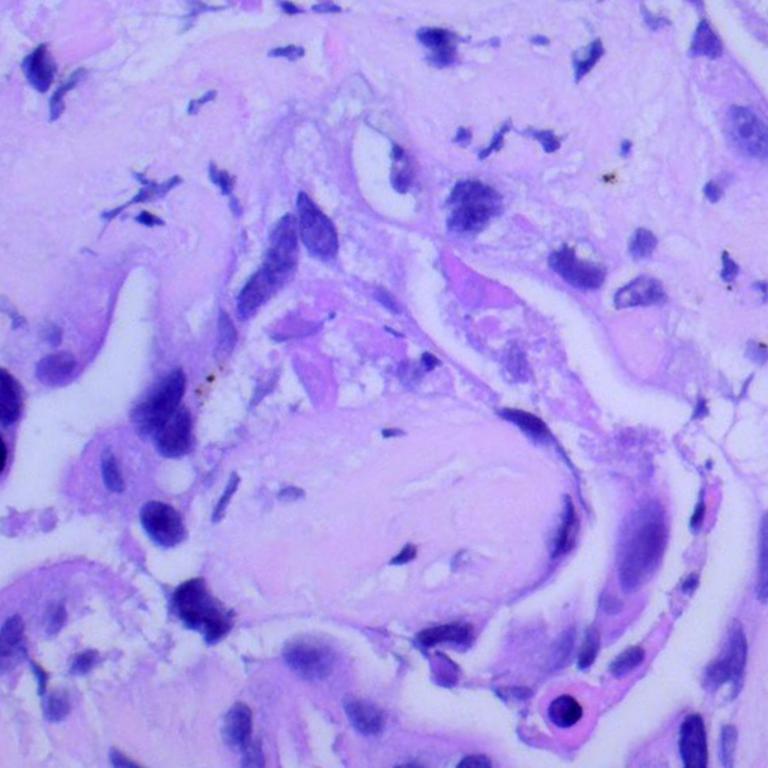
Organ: lung
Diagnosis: adenocarcinomas